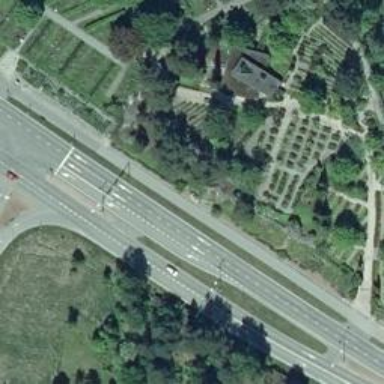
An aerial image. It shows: Historic memorial.